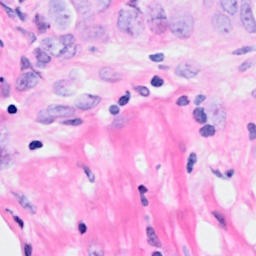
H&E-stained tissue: Breast